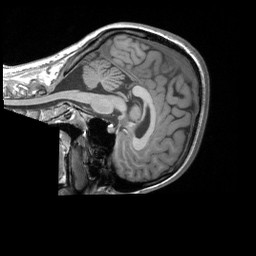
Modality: T1w
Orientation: sagittal
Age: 23
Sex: female